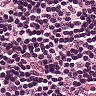
Metastatic tissue present: no